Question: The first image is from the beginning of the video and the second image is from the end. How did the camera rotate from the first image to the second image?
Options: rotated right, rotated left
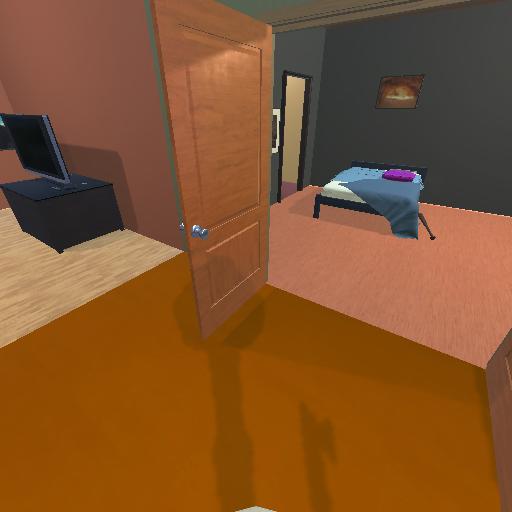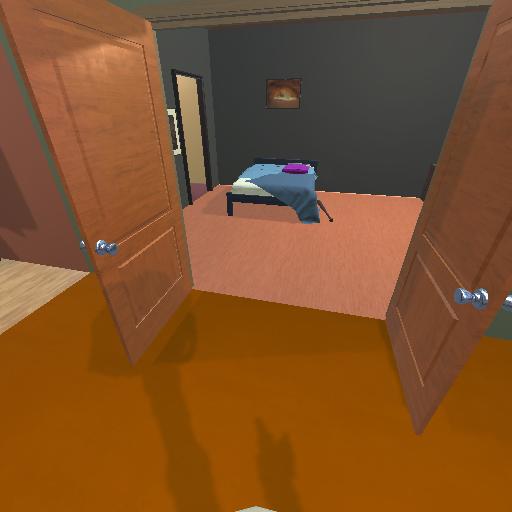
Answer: rotated right